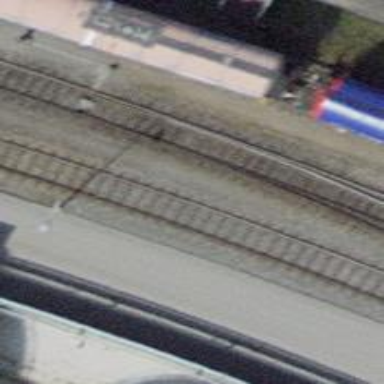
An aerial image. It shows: Railway switch.